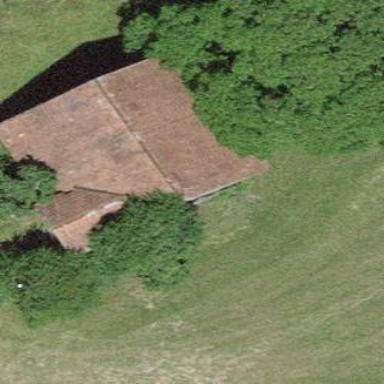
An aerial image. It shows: Barn.